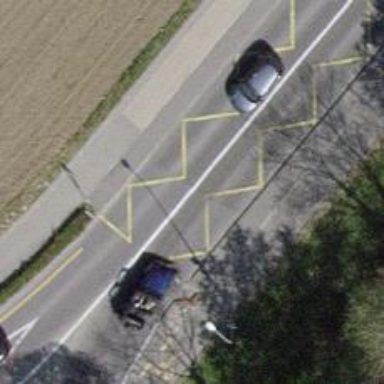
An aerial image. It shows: Public transport stop position.